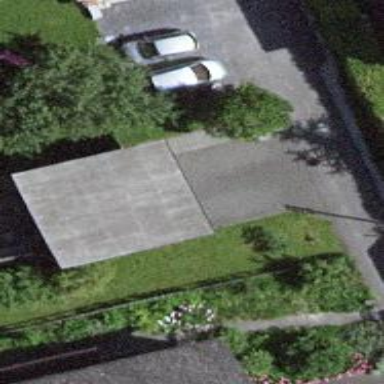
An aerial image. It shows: Garage building.